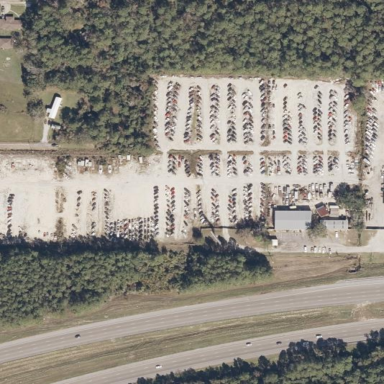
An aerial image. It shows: Industrial area designated as scrap yard.